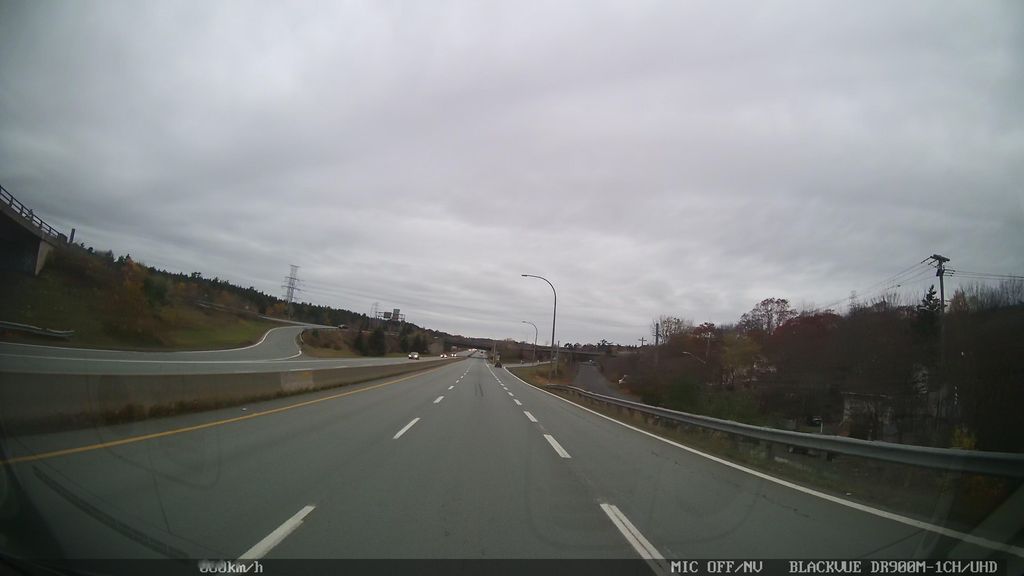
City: halifax